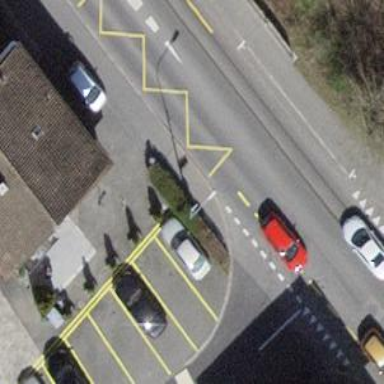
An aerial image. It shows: Public transport stop position.